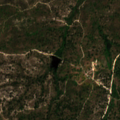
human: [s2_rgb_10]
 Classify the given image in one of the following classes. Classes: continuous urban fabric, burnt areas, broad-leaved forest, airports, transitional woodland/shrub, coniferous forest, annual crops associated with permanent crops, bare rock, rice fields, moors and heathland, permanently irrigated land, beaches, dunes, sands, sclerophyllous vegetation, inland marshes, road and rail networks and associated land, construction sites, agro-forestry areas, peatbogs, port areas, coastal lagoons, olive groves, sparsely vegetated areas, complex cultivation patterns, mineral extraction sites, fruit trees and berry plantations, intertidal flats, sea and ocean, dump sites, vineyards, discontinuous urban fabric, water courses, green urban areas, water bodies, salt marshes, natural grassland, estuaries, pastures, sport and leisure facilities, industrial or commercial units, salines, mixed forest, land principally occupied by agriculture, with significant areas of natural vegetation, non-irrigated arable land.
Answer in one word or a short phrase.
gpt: broad-leaved forest, mixed forest